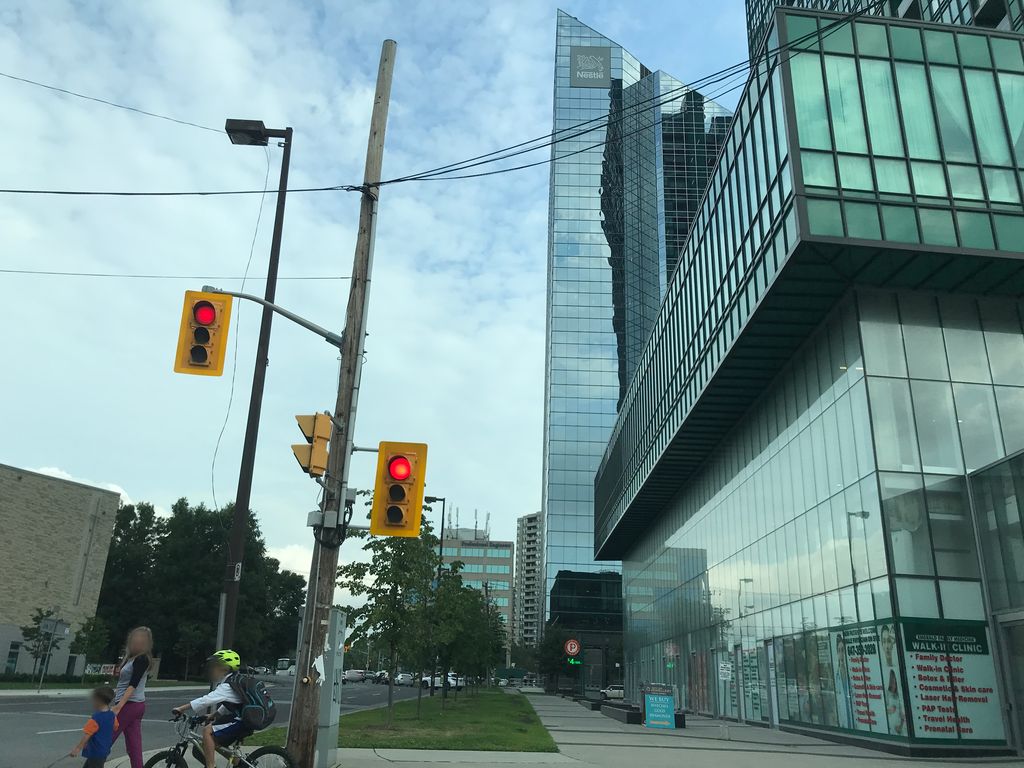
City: toronto